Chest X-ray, AP view. Patient: 49 years old, sex F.
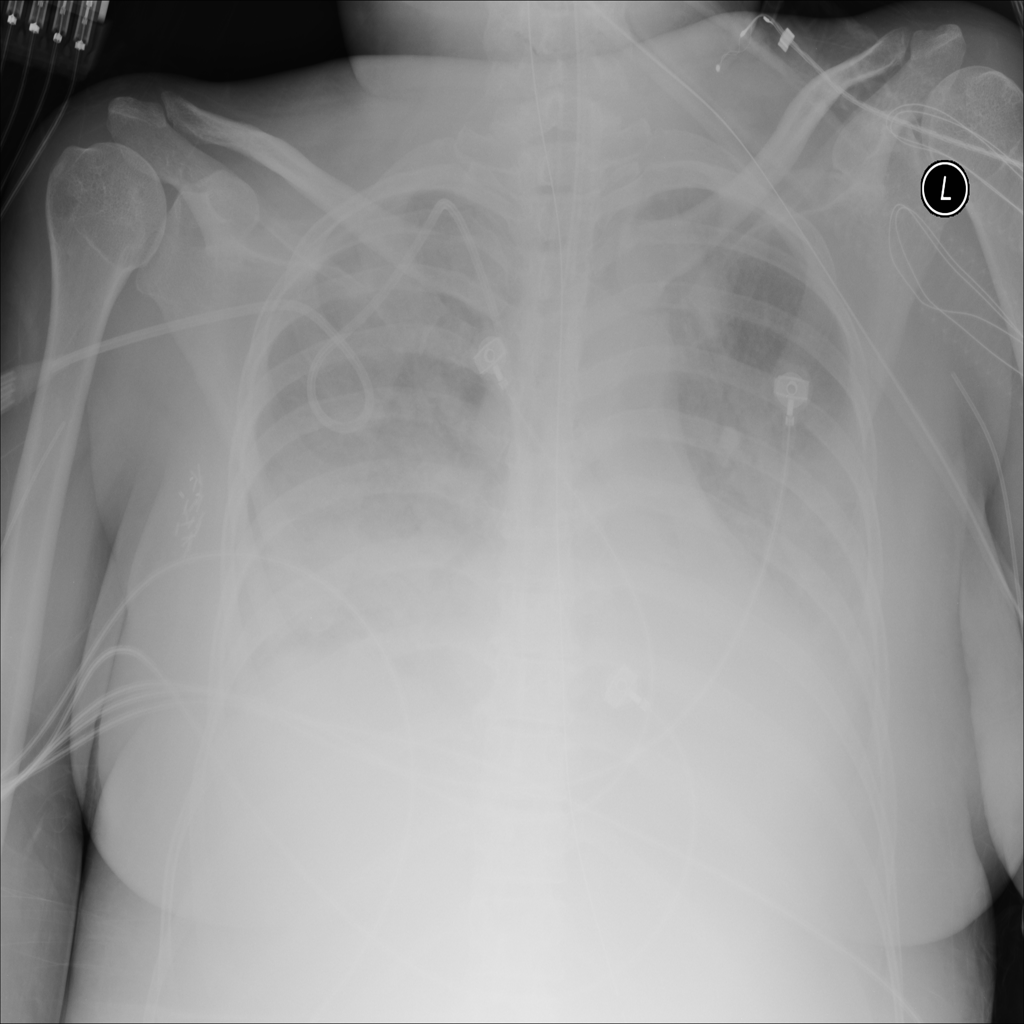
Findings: Infiltration